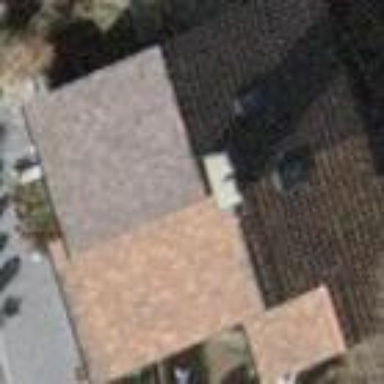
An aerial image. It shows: Detached building with gabled roof.